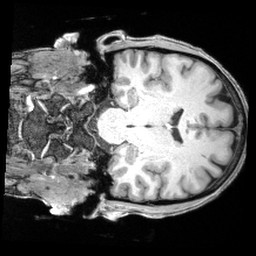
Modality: T1w
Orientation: coronal
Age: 46
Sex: male
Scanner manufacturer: siemens
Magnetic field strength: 3 T
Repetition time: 2.4 s
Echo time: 0.00195 s